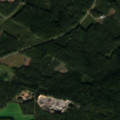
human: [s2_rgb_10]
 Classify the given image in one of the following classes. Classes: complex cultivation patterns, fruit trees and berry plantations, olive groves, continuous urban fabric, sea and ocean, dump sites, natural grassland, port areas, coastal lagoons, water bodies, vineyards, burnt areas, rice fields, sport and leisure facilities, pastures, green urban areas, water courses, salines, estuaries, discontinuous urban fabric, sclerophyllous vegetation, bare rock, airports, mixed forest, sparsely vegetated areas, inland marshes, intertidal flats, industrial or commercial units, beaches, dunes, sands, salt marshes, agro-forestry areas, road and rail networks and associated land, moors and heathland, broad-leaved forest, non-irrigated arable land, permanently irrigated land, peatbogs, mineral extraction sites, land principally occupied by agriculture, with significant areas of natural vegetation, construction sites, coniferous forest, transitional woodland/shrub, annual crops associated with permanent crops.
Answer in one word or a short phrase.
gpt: coniferous forest, transitional woodland/shrub